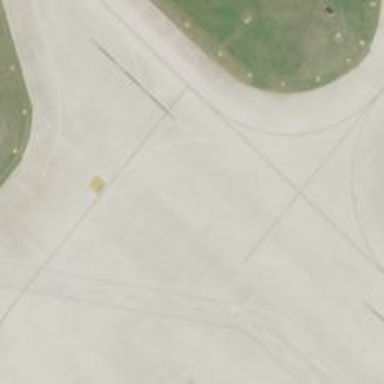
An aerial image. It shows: Image of taxiway at airport.